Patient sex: M
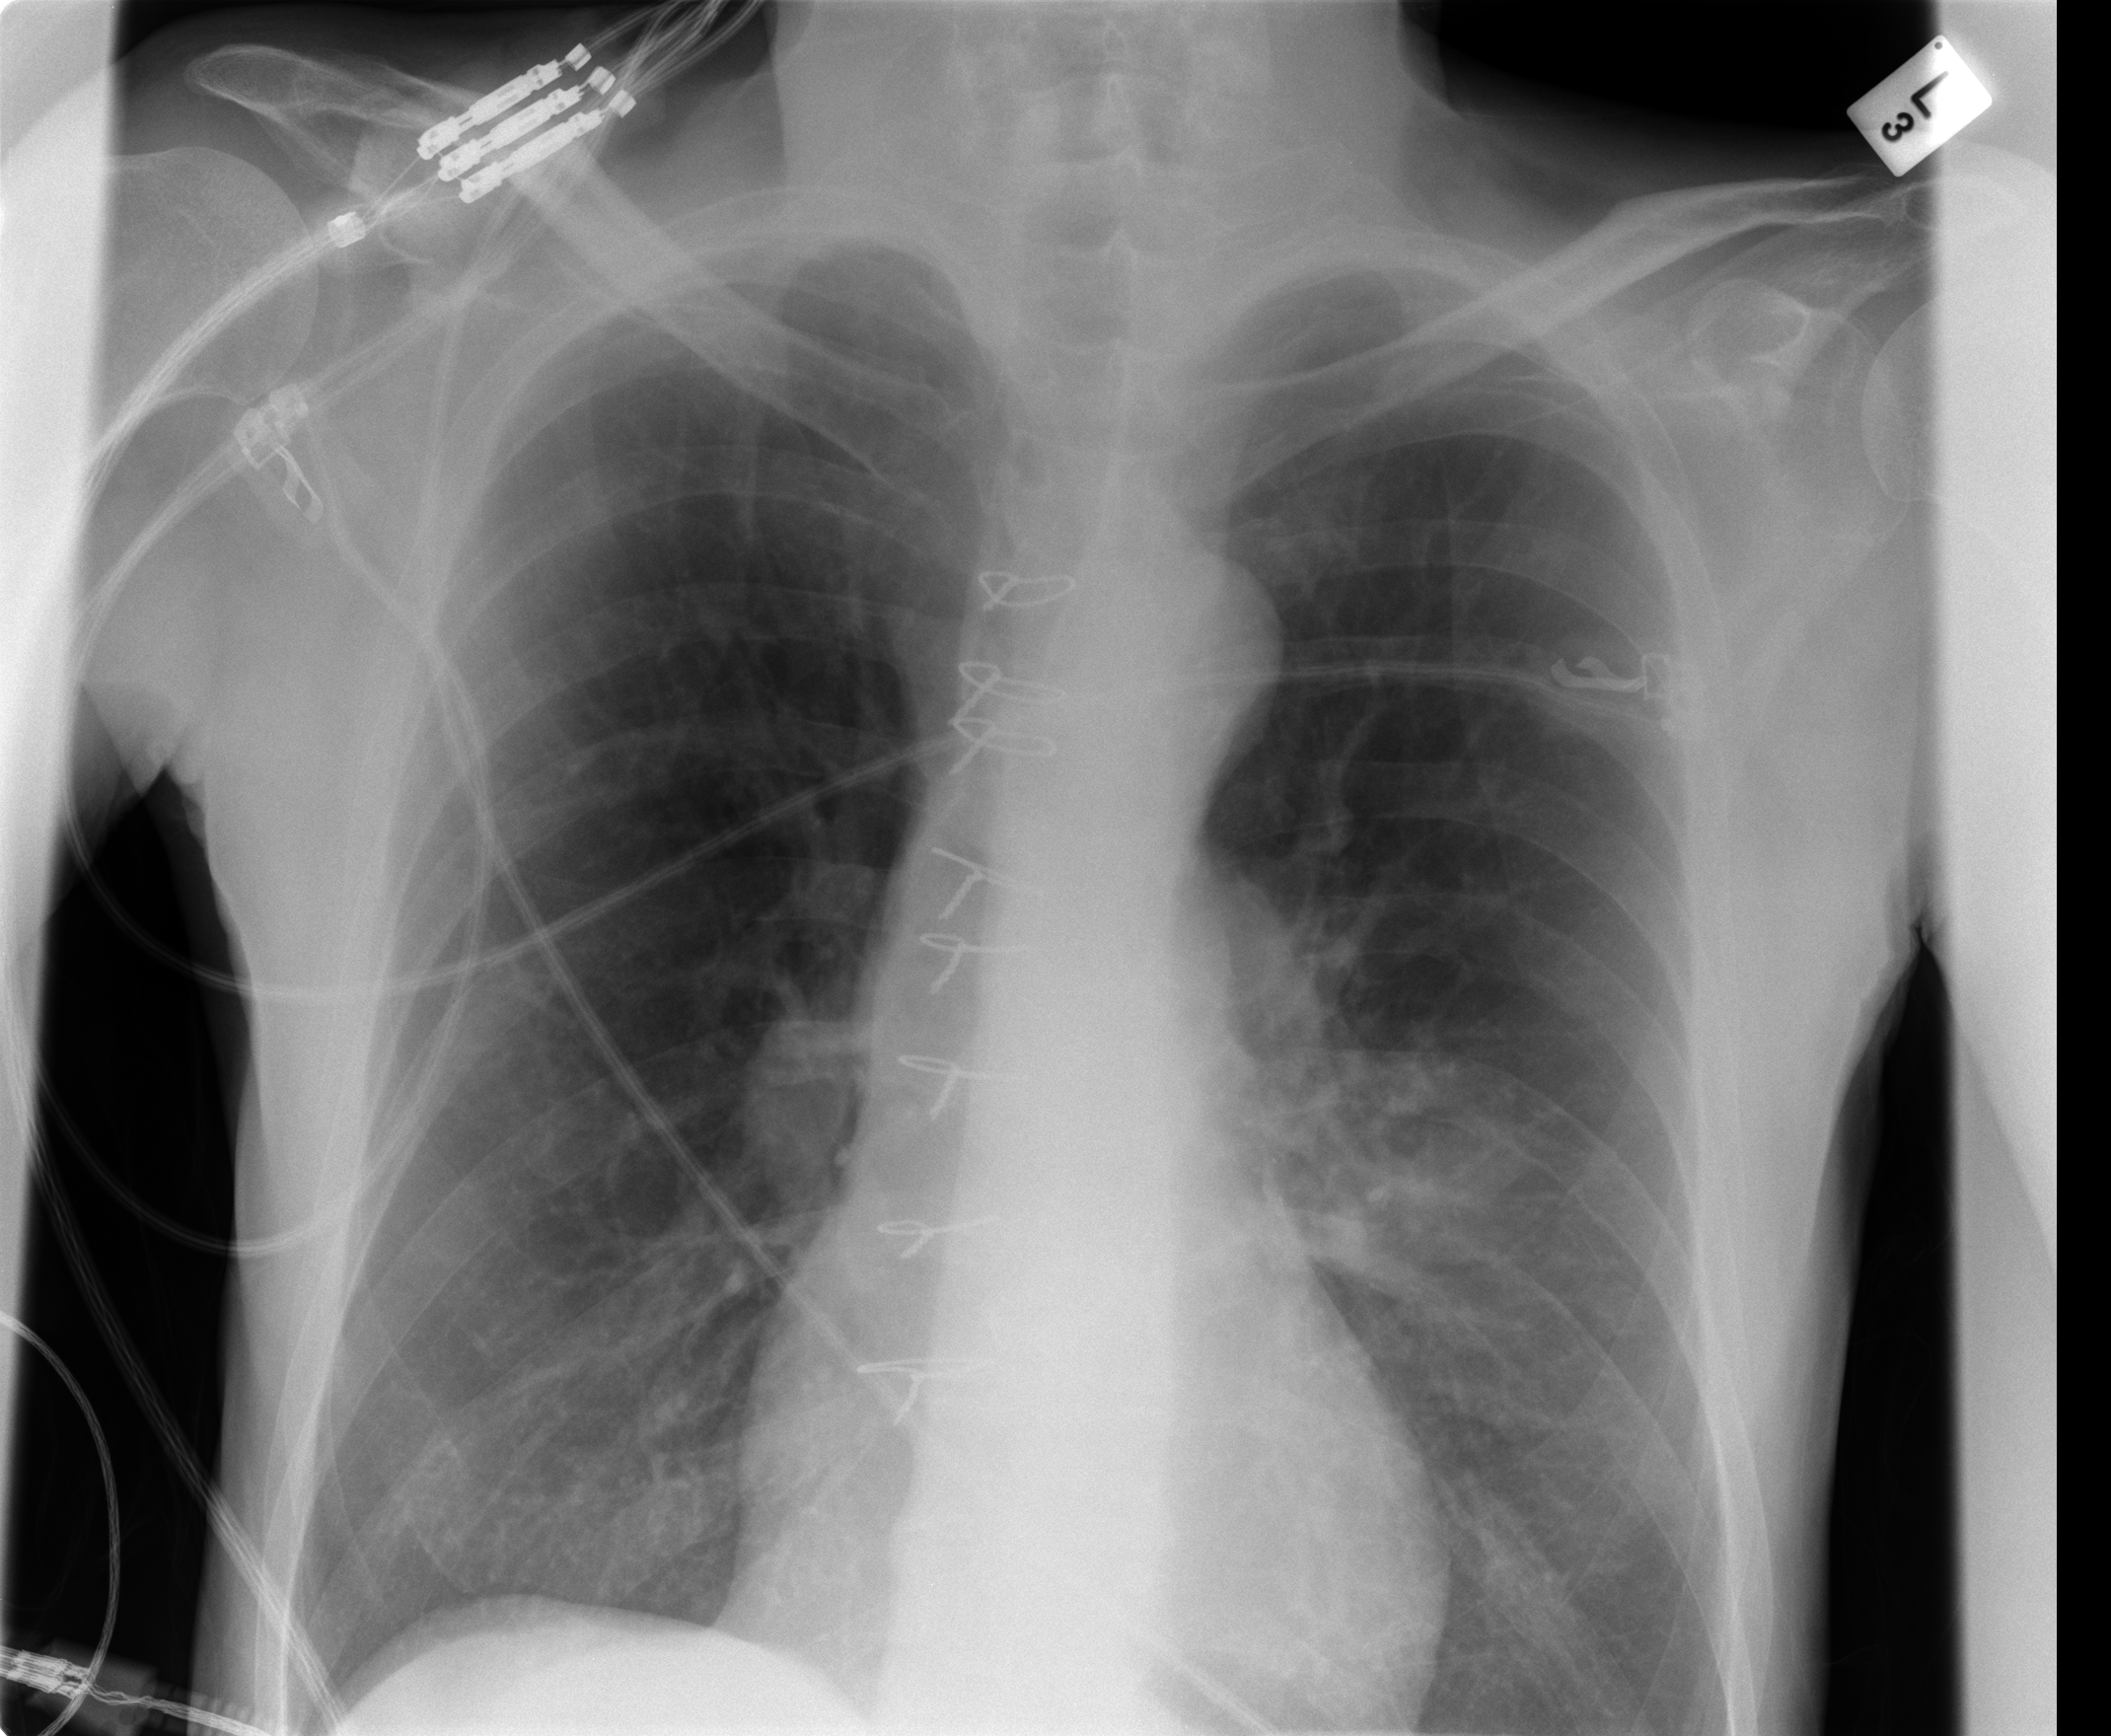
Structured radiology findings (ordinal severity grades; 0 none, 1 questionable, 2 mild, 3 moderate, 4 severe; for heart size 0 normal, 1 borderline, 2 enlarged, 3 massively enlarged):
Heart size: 0
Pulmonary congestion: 0
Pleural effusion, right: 0
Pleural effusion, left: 0
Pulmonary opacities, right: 0
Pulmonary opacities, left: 2
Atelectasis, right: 0
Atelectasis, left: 0